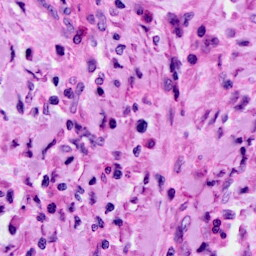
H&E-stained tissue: Cervix